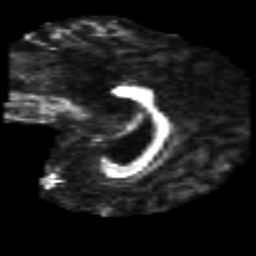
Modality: FA
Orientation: sagittal
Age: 45
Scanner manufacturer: philips
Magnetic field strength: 3 T
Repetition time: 8.6 s
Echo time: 0.127 s